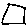
Label: square